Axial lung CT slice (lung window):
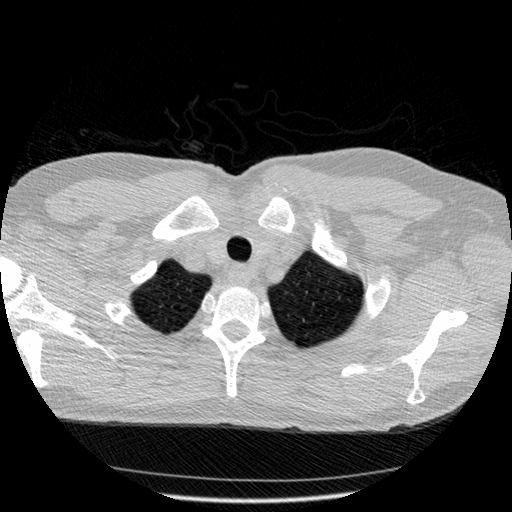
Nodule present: no